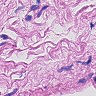
Metastatic tissue present: no